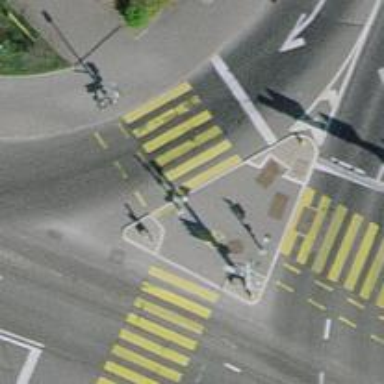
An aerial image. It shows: Crossing with traffic signals.